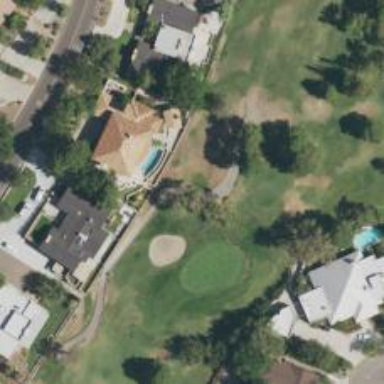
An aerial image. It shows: Path for both road and golf.